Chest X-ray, AP view. Patient: 81 years old, sex M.
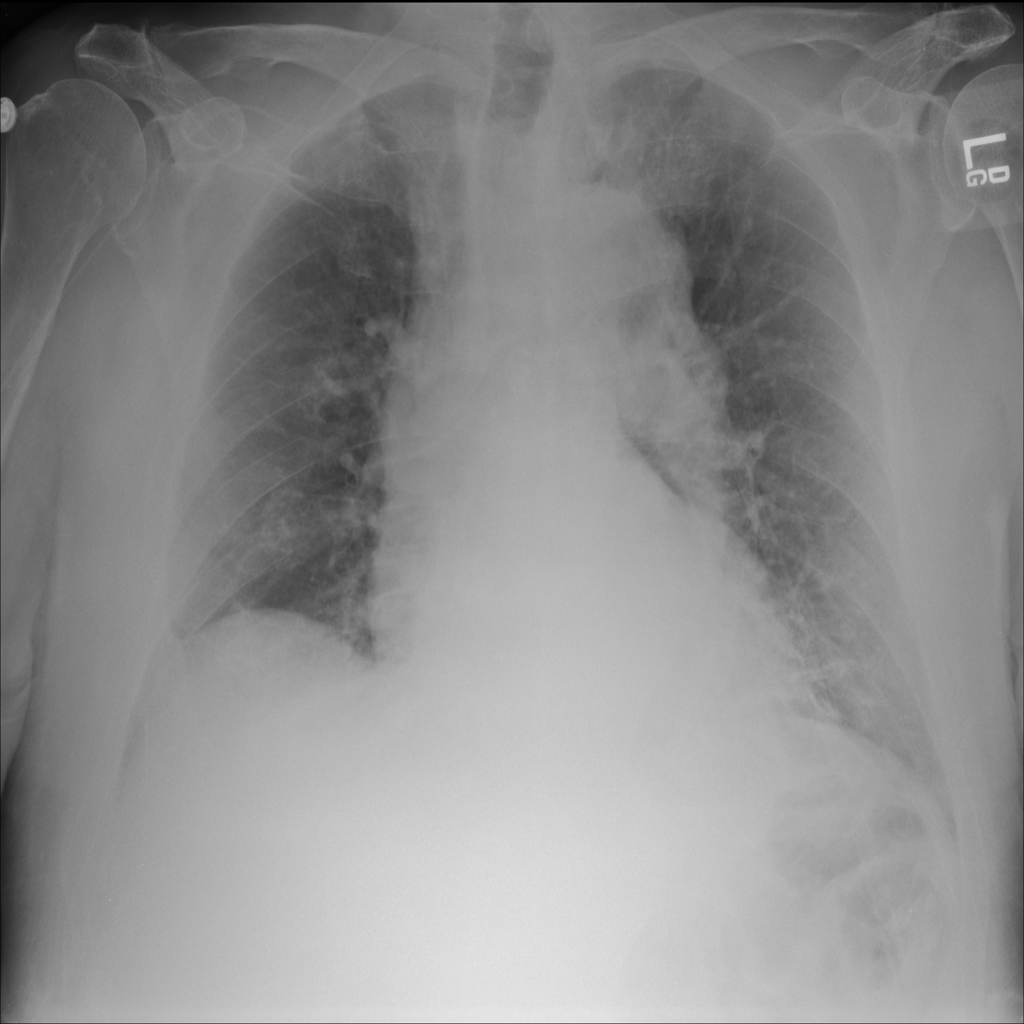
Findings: No Finding